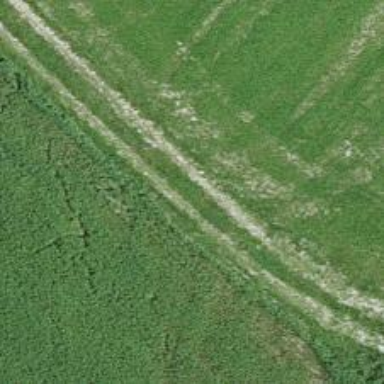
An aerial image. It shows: Grassy track with grade5 tracktype.